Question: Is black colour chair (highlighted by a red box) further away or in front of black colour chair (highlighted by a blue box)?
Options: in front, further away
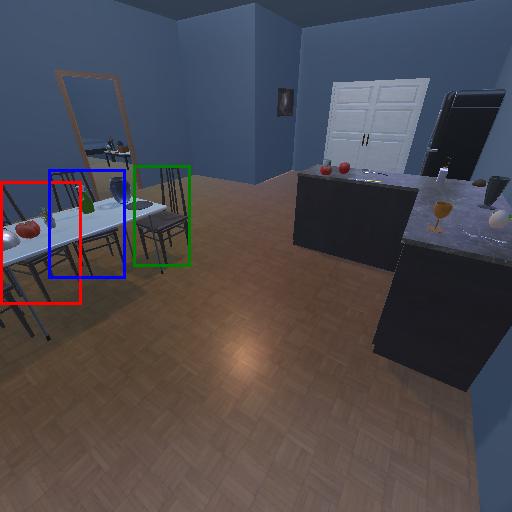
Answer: in front